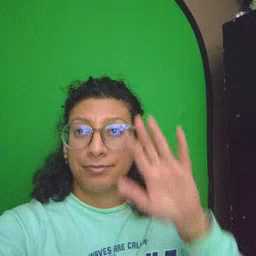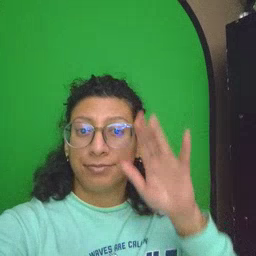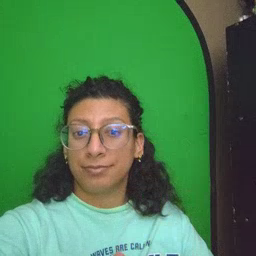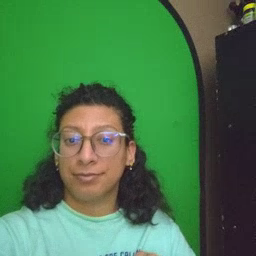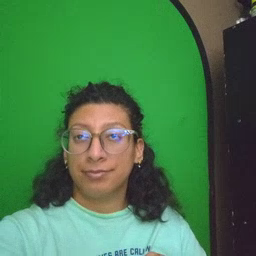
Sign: snow